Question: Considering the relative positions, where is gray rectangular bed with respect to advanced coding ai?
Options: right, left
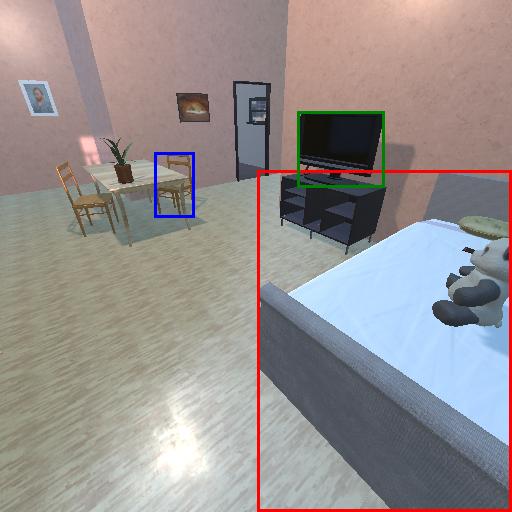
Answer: right